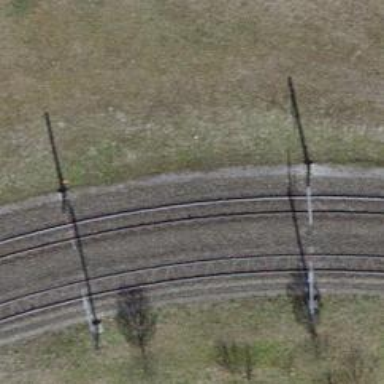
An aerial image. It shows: Narrow gauge railway with electrified contact lines.